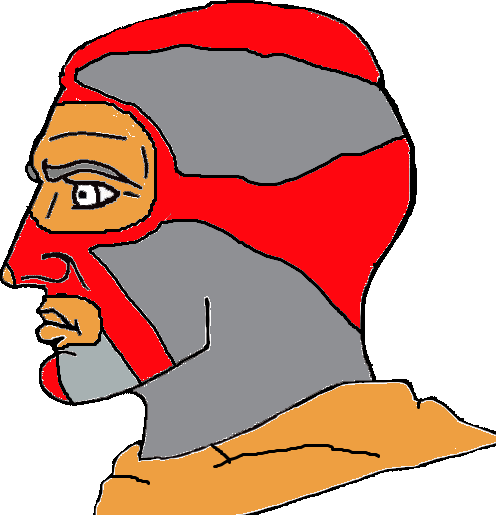
Label: 4_Yes_Chad